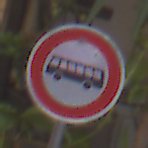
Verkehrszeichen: VerbotKraftomnibusse
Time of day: MorningAfternoon
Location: Outdoor (Urban)
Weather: Clear
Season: NotSpecified
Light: Natural